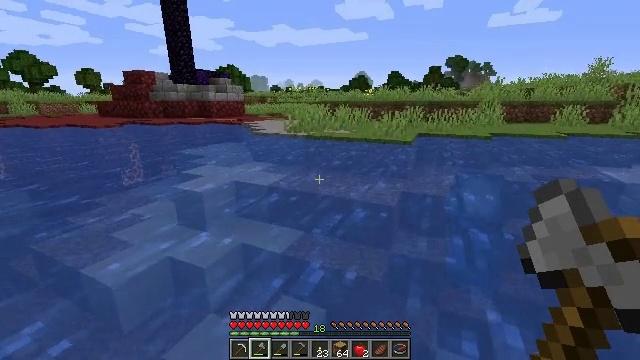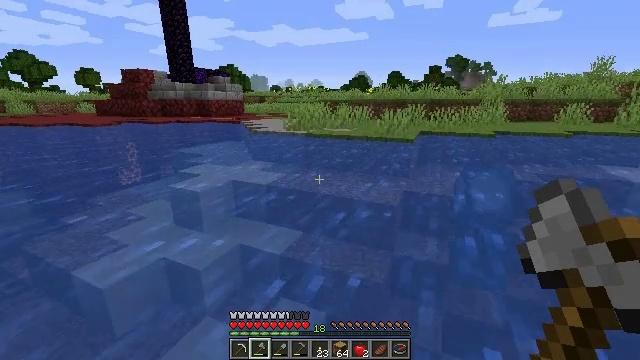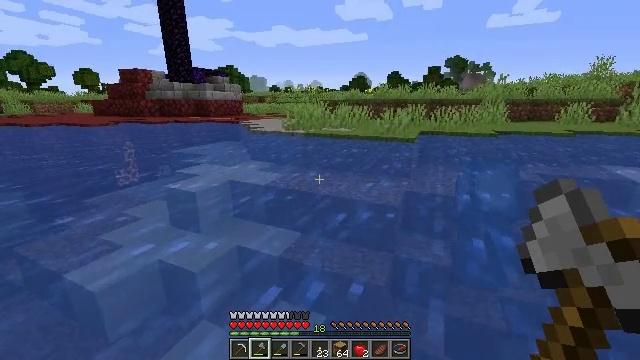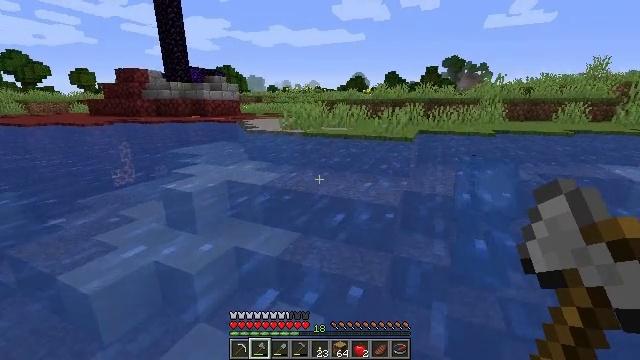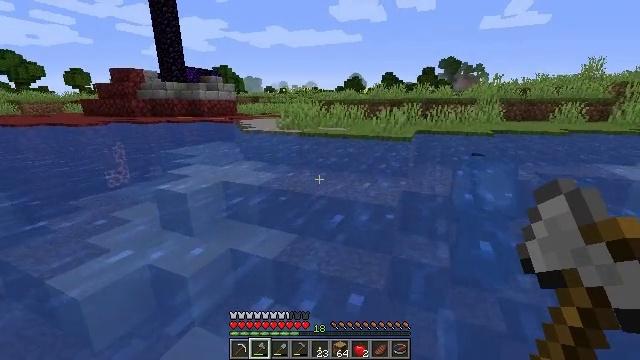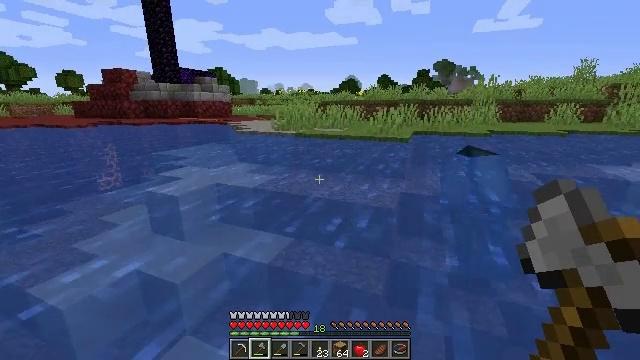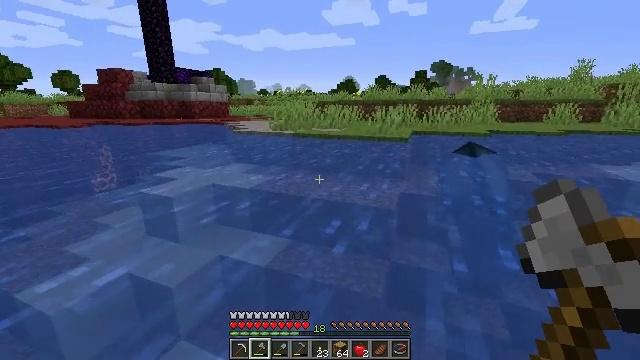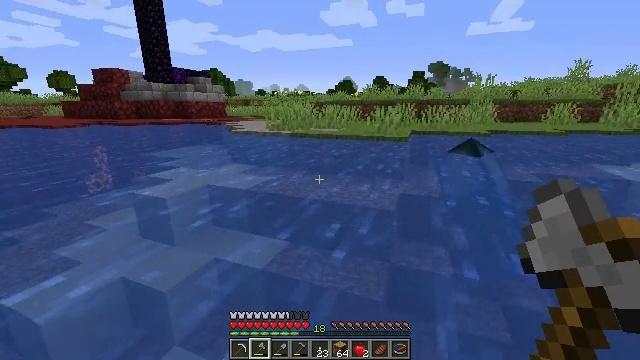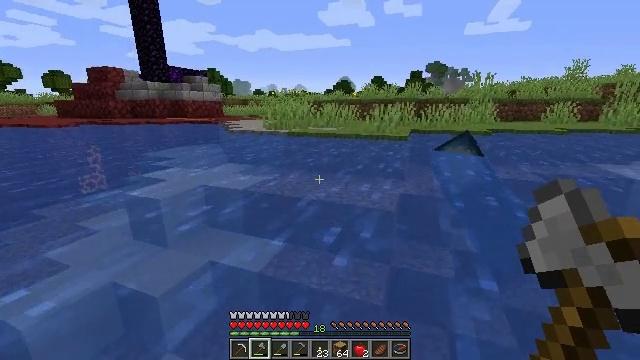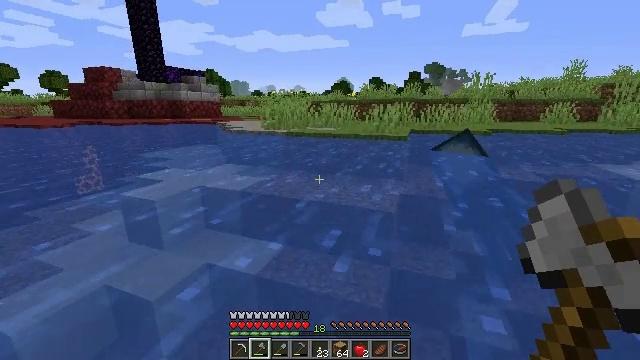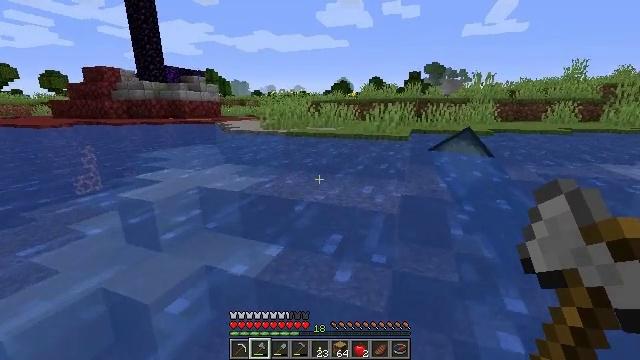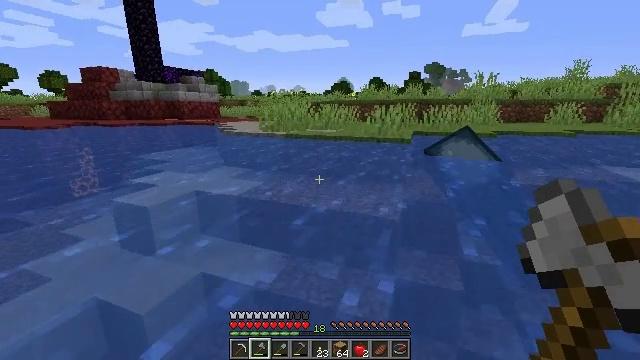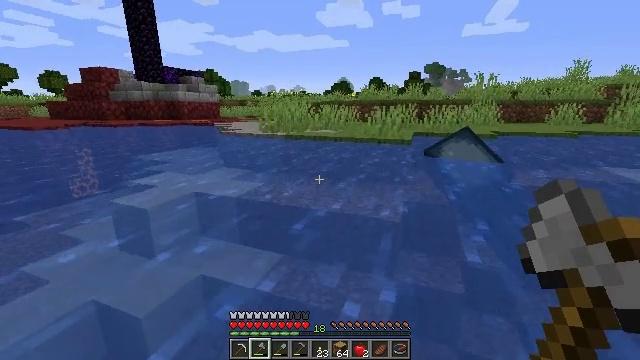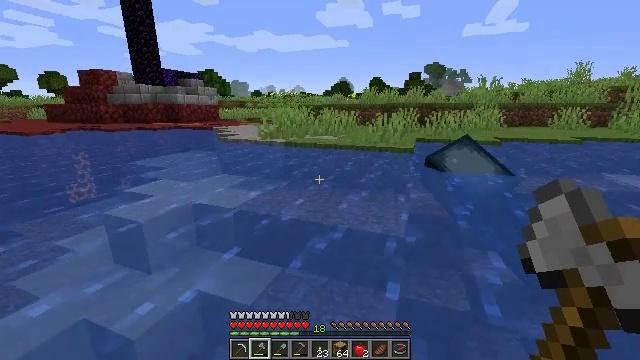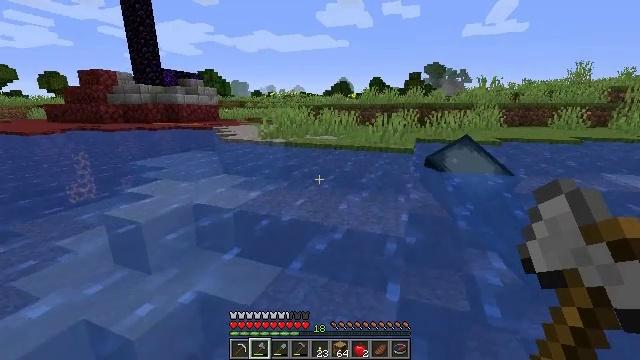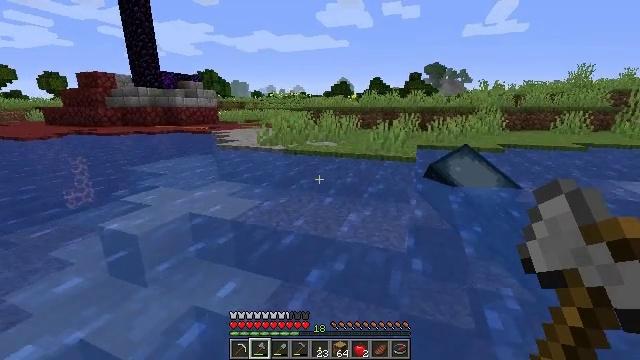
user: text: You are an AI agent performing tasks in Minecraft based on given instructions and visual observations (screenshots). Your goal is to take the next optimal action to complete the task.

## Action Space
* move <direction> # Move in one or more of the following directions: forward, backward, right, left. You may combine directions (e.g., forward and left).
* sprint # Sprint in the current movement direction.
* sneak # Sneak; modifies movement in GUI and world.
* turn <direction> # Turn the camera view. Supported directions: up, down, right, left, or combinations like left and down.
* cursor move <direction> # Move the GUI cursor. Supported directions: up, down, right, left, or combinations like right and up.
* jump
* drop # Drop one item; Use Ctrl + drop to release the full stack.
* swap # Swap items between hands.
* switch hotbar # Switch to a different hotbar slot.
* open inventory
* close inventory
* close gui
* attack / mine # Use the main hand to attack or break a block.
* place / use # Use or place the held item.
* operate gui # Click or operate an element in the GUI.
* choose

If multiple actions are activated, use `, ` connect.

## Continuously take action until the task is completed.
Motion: motion action
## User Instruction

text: Mine the cracked stone bricks.
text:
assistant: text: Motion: move forward
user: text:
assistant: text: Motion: move forward
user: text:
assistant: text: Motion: move forward
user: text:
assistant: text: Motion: move forward
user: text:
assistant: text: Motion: move forward
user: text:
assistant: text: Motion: move forward
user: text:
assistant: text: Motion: move forward
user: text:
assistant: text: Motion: move forward
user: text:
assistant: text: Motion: move forward
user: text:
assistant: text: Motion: move forward, jump
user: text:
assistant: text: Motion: move forward, jump
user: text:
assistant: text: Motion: move forward, jump
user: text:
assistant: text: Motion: move forward, jump
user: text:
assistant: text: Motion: move forward, jump
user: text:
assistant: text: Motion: move forward
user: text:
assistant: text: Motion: move forward
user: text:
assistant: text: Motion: move forward
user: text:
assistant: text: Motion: move forward
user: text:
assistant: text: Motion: move forward
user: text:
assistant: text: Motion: move forward
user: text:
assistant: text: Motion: move forward
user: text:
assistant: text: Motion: move forward
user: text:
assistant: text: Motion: move forward, turn left
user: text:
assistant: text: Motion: move forward, turn left
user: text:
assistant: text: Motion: move forward, turn left, jump
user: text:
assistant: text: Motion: move forward, jump
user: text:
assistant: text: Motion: move forward, jump
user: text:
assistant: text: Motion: move forward
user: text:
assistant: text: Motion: move forward
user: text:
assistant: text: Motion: move forward